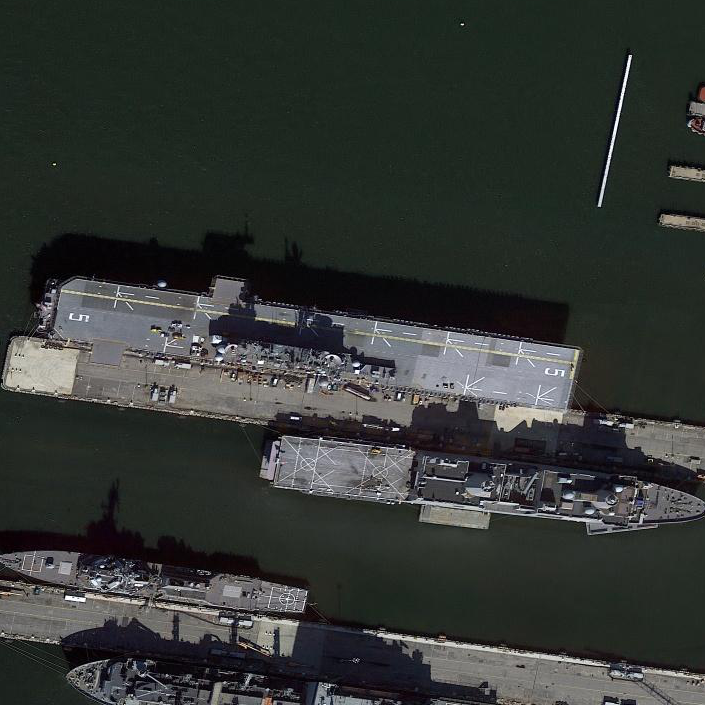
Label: Wasp-class_assault_ship